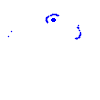
Particle: electron